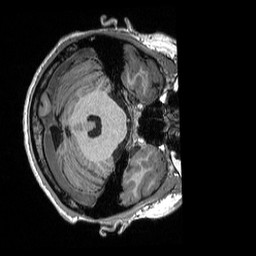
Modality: T1w
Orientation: axial
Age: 31
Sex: male
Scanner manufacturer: siemens
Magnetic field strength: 3 T
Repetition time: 2.3 s
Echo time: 0.00298 s